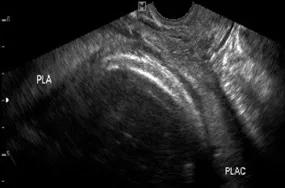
Low lying bilobed placenta.
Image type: radiology (ultrasound)